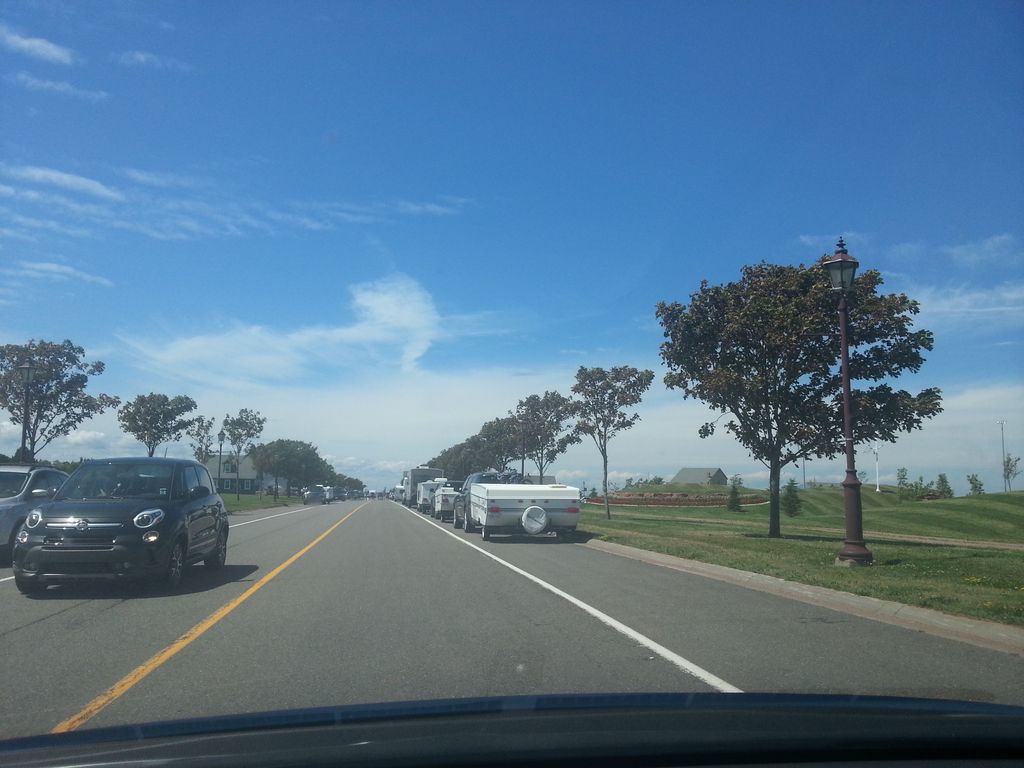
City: charlottetown